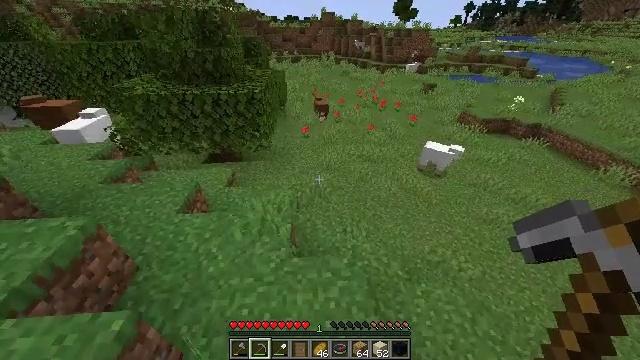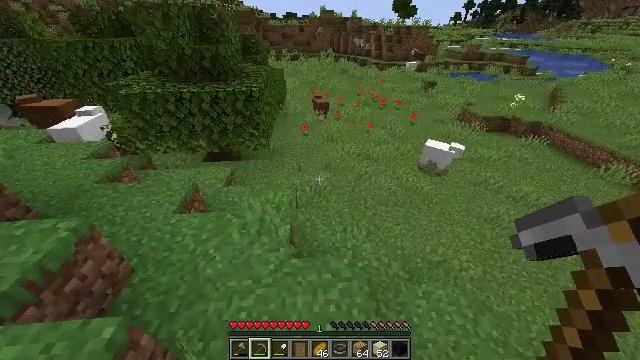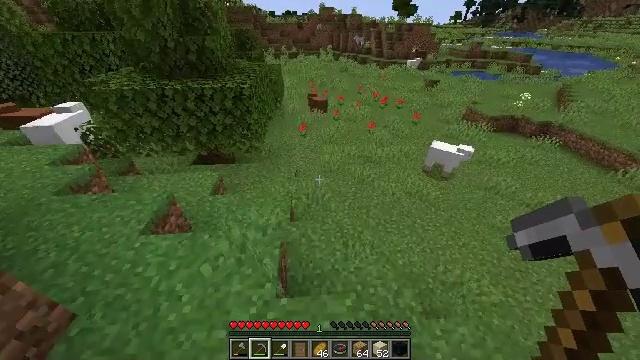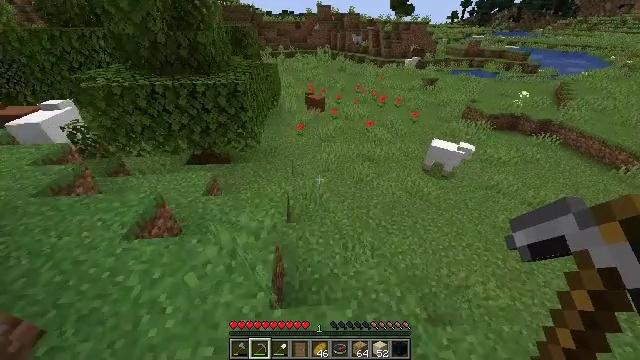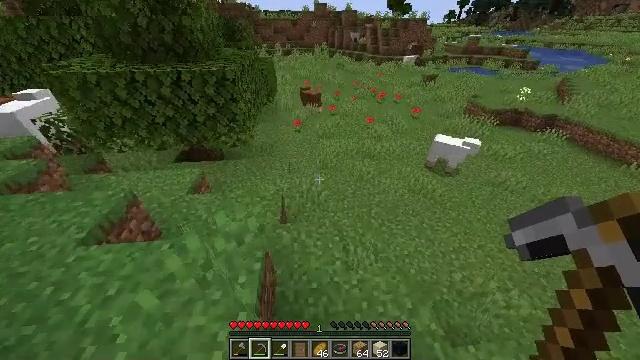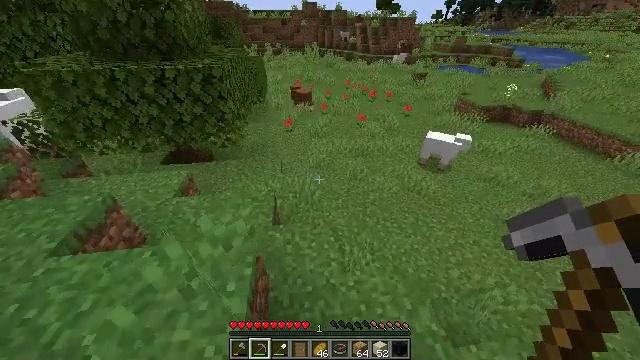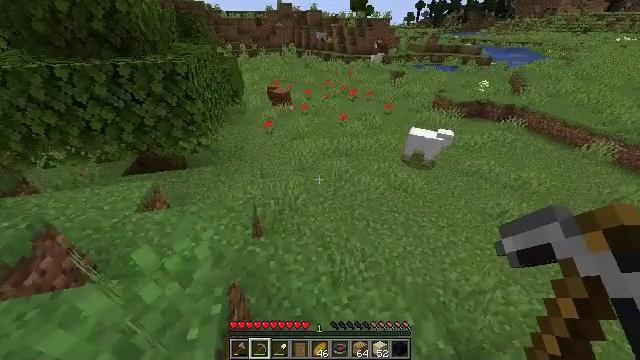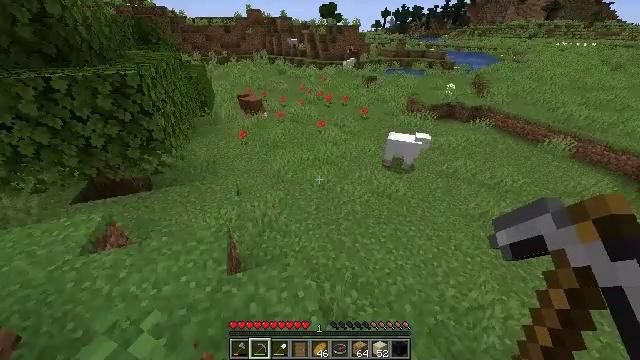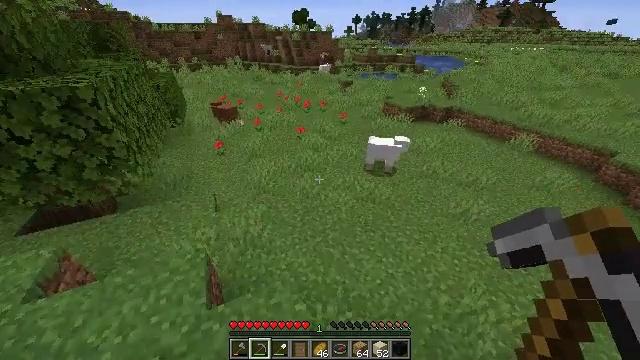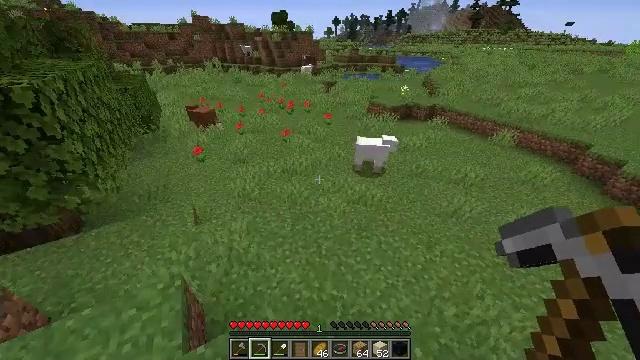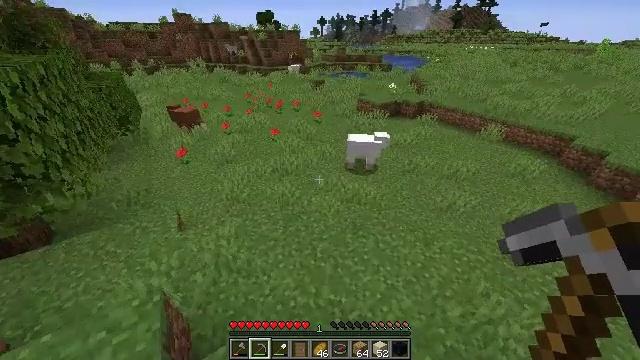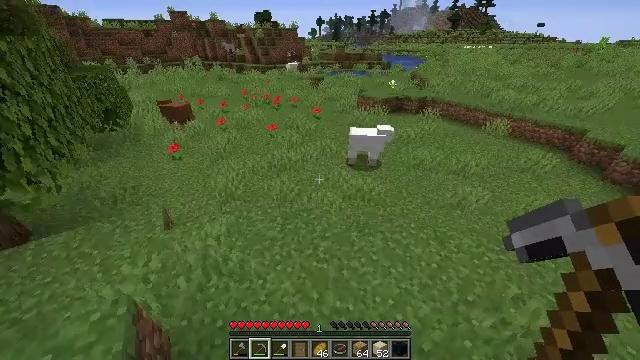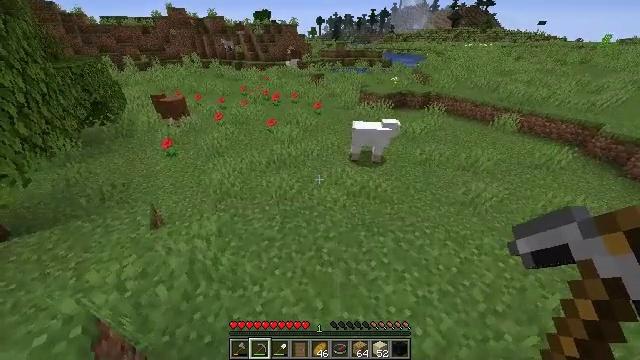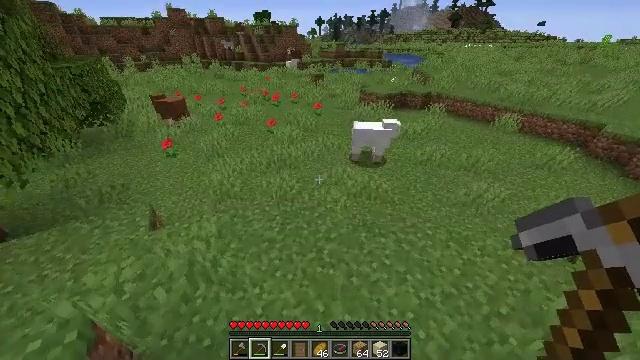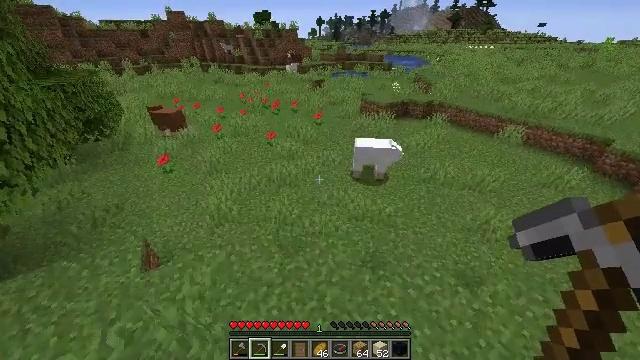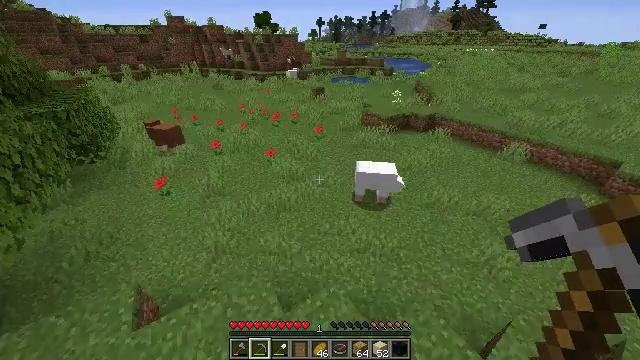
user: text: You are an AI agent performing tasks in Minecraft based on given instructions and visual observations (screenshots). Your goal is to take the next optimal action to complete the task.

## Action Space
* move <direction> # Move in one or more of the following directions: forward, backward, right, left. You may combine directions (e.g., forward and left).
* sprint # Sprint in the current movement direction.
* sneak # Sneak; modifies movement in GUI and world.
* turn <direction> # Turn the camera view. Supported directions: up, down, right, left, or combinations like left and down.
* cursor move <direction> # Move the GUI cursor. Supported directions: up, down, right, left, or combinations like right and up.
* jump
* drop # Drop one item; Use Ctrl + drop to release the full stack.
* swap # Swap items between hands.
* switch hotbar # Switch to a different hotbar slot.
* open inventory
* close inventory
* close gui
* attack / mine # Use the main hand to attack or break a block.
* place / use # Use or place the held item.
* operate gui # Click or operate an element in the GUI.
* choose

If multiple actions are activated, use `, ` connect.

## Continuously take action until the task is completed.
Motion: motion action
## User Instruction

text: Mine the sugar cane near rivers.
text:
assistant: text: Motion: move forward, sprint
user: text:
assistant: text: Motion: move forward, sprint
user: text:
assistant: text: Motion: move forward, sprint
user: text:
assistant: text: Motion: move forward, sprint
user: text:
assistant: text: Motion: move forward, sprint, turn right
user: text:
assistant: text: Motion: move forward, sprint, turn right
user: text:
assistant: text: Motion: move forward, sprint, turn right and up
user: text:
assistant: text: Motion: move forward, sprint, turn right and up
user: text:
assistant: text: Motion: move forward, sprint, turn right
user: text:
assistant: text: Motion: move forward, sprint, turn right
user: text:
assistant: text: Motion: move forward, sprint
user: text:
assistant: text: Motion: move forward, sprint
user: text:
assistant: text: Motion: move forward, sprint, jump
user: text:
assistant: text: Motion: move forward, sprint, jump
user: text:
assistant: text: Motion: move forward, sprint, jump
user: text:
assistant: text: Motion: move forward, sprint, jump
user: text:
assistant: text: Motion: move forward, sprint, jump
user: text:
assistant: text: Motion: move forward, sprint, jump
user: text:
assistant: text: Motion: move forward, sprint, jump
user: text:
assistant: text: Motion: move forward, sprint, jump
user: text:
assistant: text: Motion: move forward, sprint, jump
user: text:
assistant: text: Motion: move forward, sprint, jump
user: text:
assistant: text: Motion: move forward, sprint, jump
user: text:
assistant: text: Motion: move forward, sprint, jump
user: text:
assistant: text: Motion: move forward, sprint, jump
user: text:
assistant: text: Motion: move forward, sprint, turn up, jump
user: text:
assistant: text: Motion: move forward, sprint, turn left and up, jump
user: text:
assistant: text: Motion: move forward, sprint, turn left and up, jump
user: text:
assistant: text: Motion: move forward, sprint, turn left and up, jump
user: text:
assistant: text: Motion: move forward, sprint, turn left and up, jump